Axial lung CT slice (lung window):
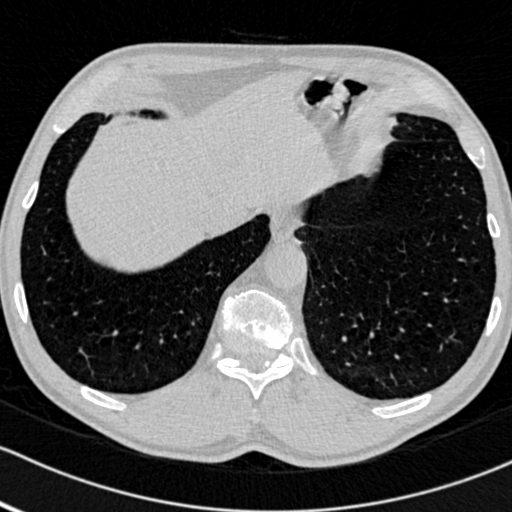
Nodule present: no